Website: home-depot
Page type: customer-info-address
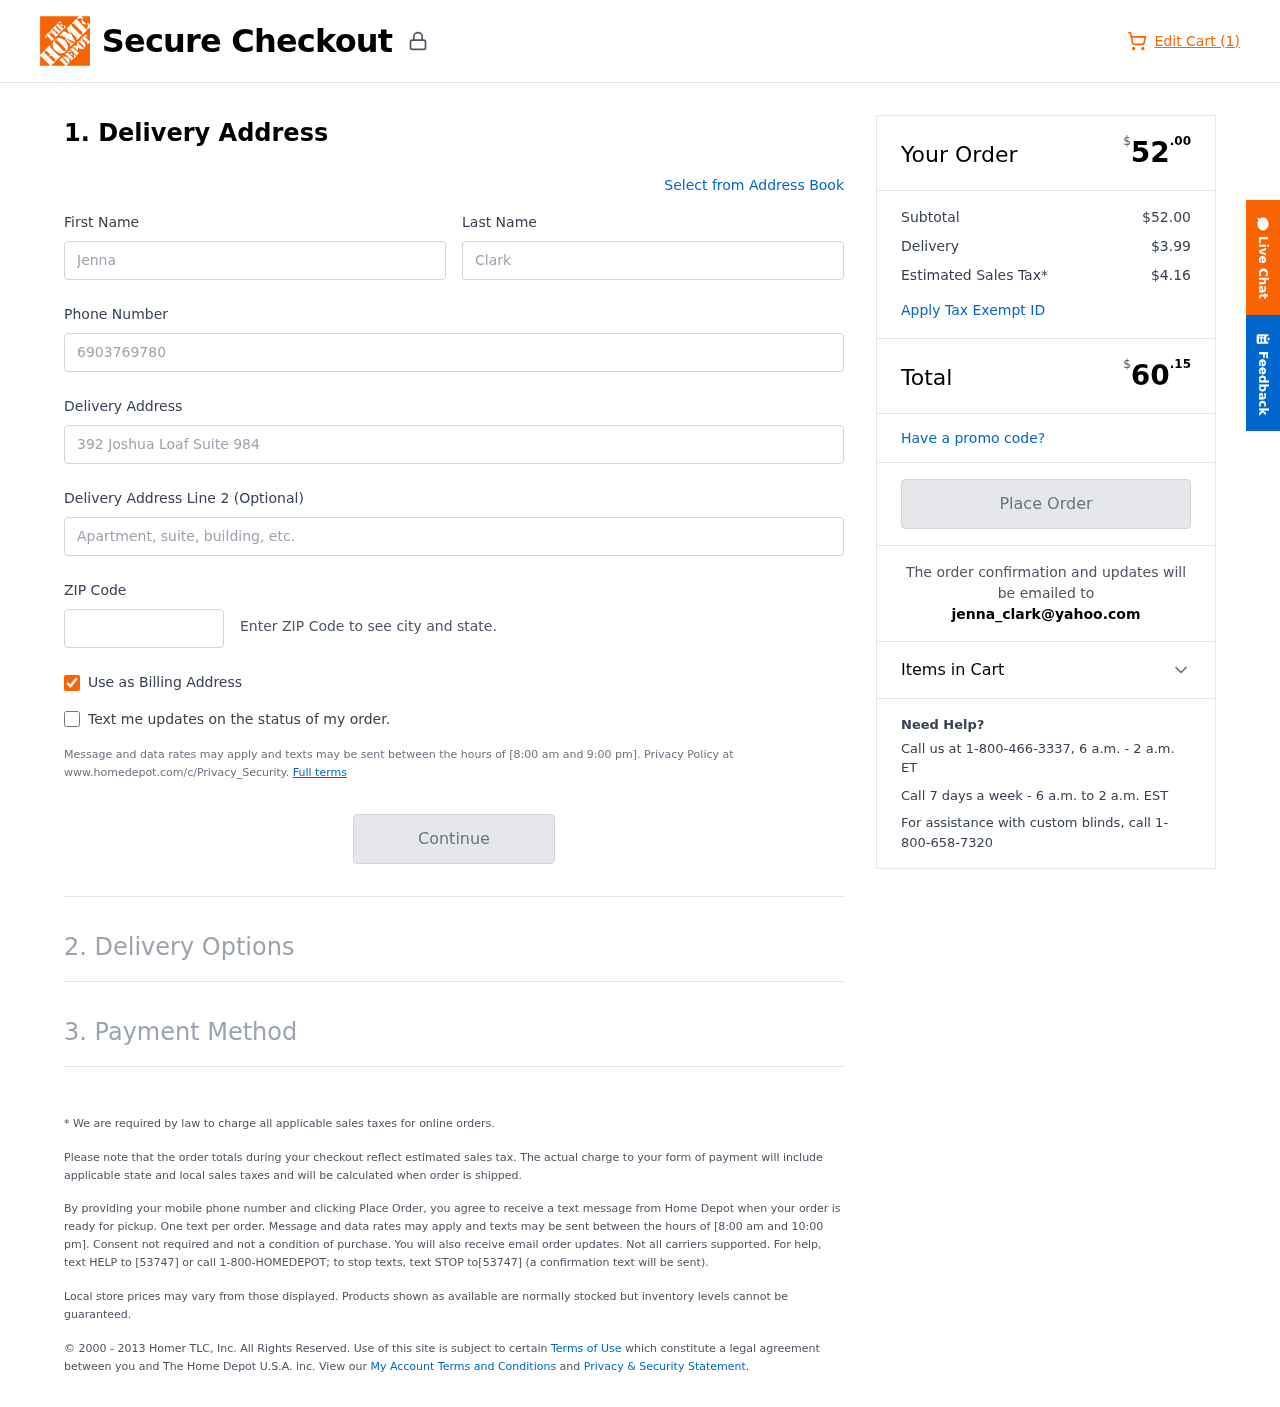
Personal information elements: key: PII_EMAIL
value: jenna_clark@yahoo.com
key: PII_FIRSTNAME
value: Jenna
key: PII_LASTNAME
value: Clark
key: PII_PHONE
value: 6903769780
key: PII_POSTCODE
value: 42909
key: PII_STREET
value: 392 Joshua Loaf Suite 984
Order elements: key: ORDER_NUM_ITEMS
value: Edit Cart (1)
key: ORDER_SUBTOTAL_HEADER
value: $52.00
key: ORDER_SUBTOTAL
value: $52.00
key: ORDER_SHIPPING_COST
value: $3.99
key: ORDER_TAX
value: $4.16
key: ORDER_TOTAL2
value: $60.15